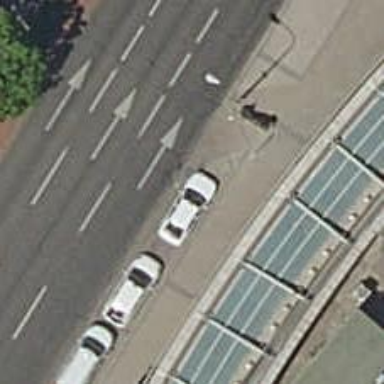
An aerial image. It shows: Taxi stand.